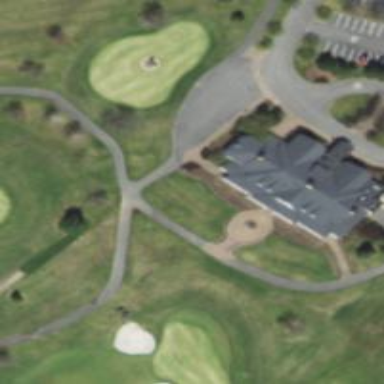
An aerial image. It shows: Path used for both walking and golf.